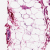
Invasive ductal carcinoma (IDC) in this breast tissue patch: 0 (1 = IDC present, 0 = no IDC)